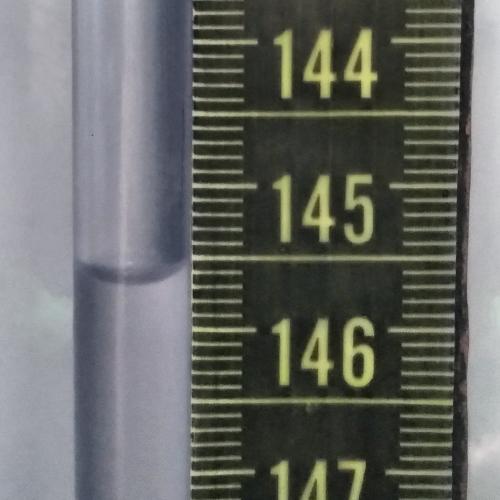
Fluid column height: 145.6 cm